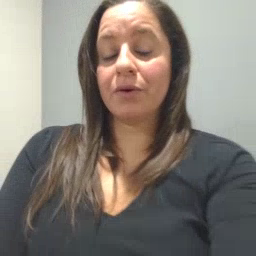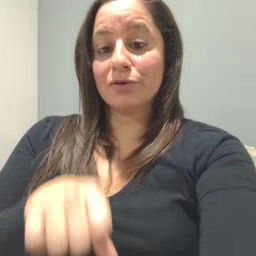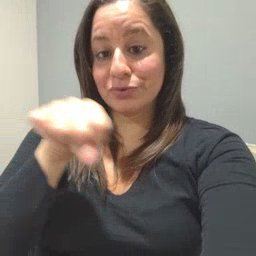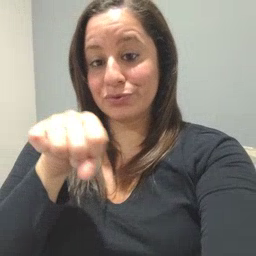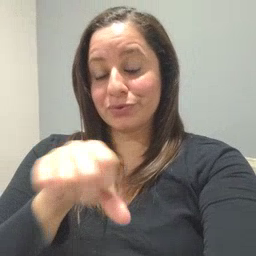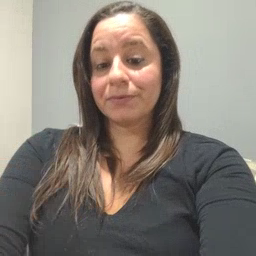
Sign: shoe